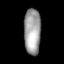
Tissue: lung
Cell type: Epithelial cells
Senescence score: 0.2335
Nuclear area (px): 757
Mean DAPI intensity: 159.125